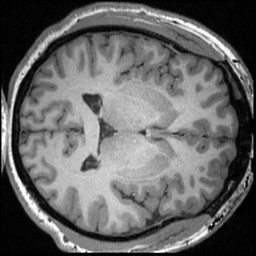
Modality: T1w
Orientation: axial